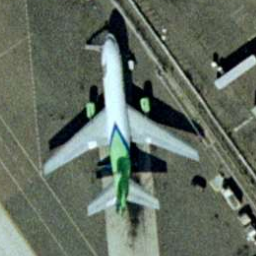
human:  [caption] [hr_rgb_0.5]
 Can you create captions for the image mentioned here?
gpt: An airplane is in the airport .

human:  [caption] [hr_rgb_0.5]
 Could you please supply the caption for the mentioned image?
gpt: There is an airplane in the airport .

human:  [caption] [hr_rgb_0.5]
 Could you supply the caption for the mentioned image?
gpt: An airplane is stopped at the airport .

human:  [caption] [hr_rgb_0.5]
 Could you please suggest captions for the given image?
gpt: An green airplane is in the airport .

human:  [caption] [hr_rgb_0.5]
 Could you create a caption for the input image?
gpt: An green airplane is stopped at the airport .